Question: We have to support at least 2 versions of functionality at the same time. It can be in the web side or services, meaning we'll have different layout for different users in the web or service implementation will be different for different users. We should be able to route the users based on their login to the right version of the web application / bundle.
We thought of something like this (please see bigger picture here <URL>.

Also is it possible to have multiple web applications / bundles deployed as one EBA? If yes, is it possible to share the session between these web apps / bundles? As we are new to OSGi, looking forward to any suggestion on the design we have chosen. Appreciate any help / suggestions on this.
Thanks,
Bab.
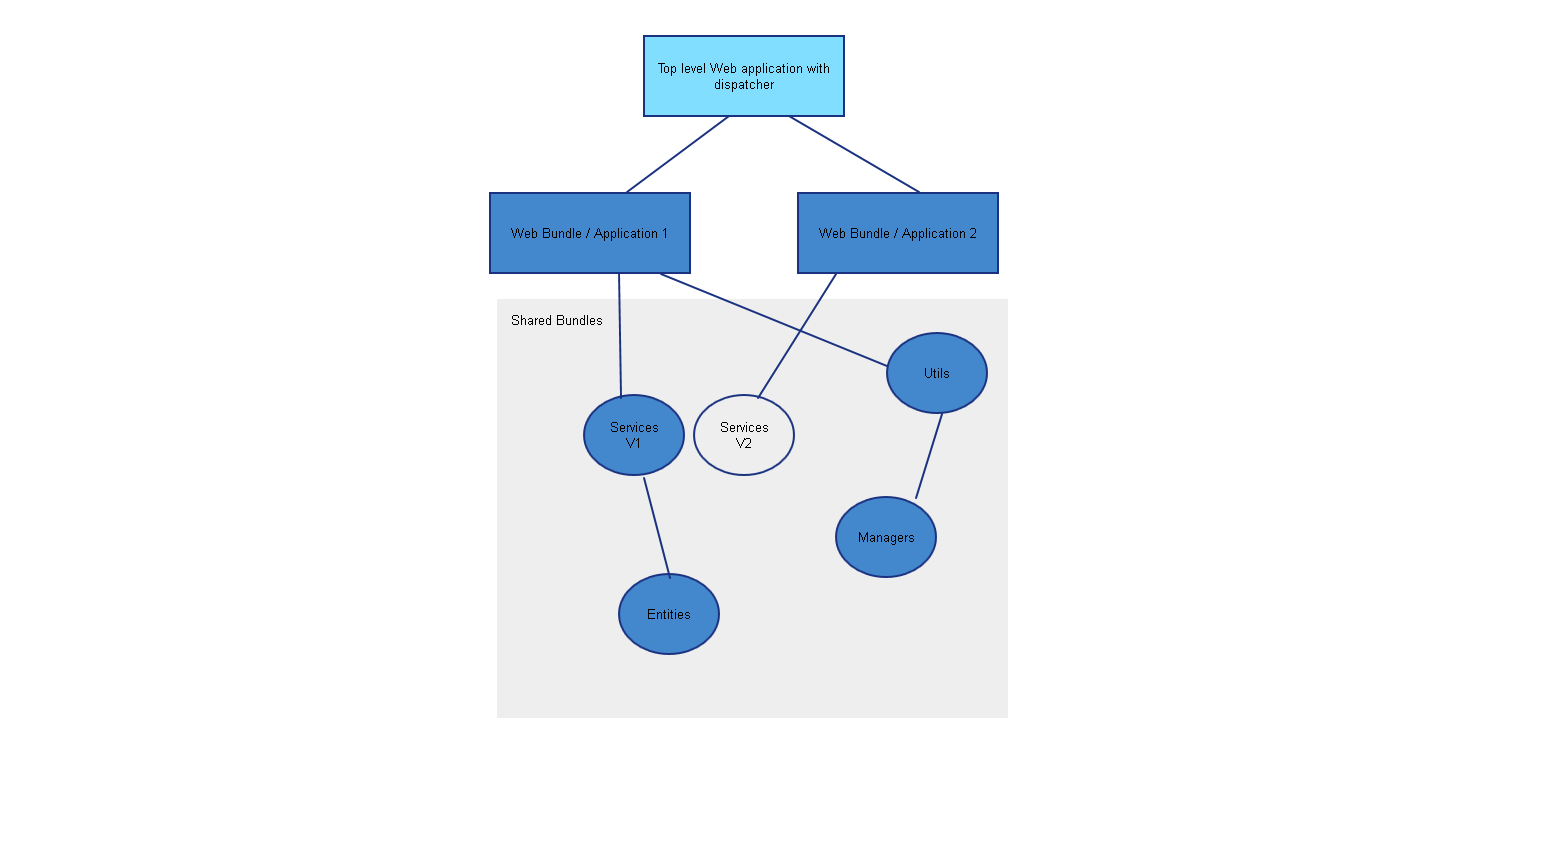
Answer: Yes, OSGi can help you a lot with this.
The architecture you have chosen looks fine, I would suggest perhaps also adding a 'SessionManager' as suggested by Christian.
Regarding the OSGi specifics you will need for this:
If you have two different versions of the "Services" bundle, which are packaged in the same Java packages, you should definitely define package versions when exporting them in the manifests:
In Services V1:
'''
Export-Package: com.acme.foo;version="1.24"
'''
and in Services V2
'''
Export-Package: com.acme.foo;version="2.3"
'''
You can then control which package is imported in the Web bundles by defining restrictions, e.g. like this for whole intervals:
'''
Import-Package: com.acme.foo;version="[1.23, 2)"
'''
The beauty of this is that due to the modularity of OSGi and the separate classloaders of the bundles both versions of com.acme.foo can be installed and used in the same system. You cannot achieve this in the "usual" Java setup, because there there is only one classloader and one version of the package will shadow the other.
You can see OSGi demos and examples for example <URL>
This was about the packages and libraries.
Now about the actual service objects:
You could also have two versions of the same service published in the OSGi Service Registry. The easiest way to differentiate between the two is to use service properties when registering the service:
'''
Hashtable properties = new Hashtable();
properties.put( "service_flavour",
"advanced" );
context.registerService(
SomeService.class.getName(),
this, properties );
'''
You can then use the props to lookup the correct service in the Web bundles:
'''
ServiceTracker someServiceTracker = new ServiceTracker(bc, "(&(objectclass="+SomeService.class.getName()+")(service_flavour=advanced))", null);
someServiceTracker.open();
'''
Regarding your question about EBA - I am not sure what you mean. You can install as many bundles as you want in any OSGi framework, and they can all register under different aliases in the OSGi HTTP service. As long as the aliases don't have a conflict with each other it is ok. You can also have one main servlet if you want, and distribute the handling of the different pages to other bundles without registering them as servlets too - your main web servlet could look them up in the OSGi service registry for example, and distribute the work. It all depends whether you expect more application logic/calculations etc, or is it more about formatting and representation of some existing data.
Hope this helps.